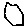
Label: hexagon